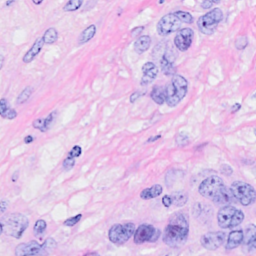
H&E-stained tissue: Breast